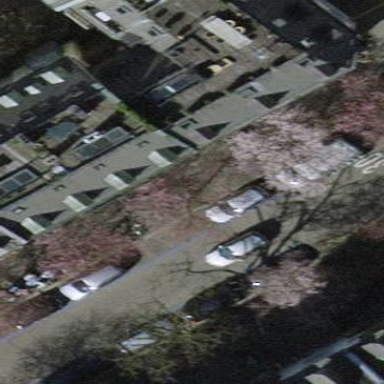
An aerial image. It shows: Parking lane.